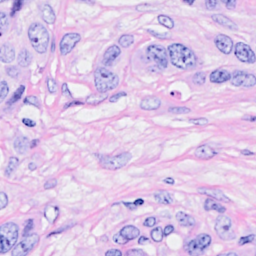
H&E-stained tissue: Breast